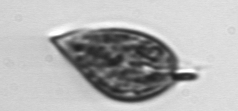
Label: Prorocentrum_micans